【题型】解答题　【知识点】平面几何　【难度】hard
已知四边形 \(ABCD\) 是矩形，\(AB = 2\)，\(BC = 4\)，\(E\) 为 \(BC\) 边上一动点且不与 \(B\)、\(C\) 重合，连接 \(AE\)。

\vspace{0.5em}
(1) 如图 1，过点 \(E\) 作 \(EN \perp AE\) 交 \(CD\) 于点 \(N\)若 \(BE = 1\)，求 \(CN\) 的长；

\vspace{0.5em}
(2) 如图 2，连接 \(BD\)，当 \(AE \perp BD\) 于 \(F\)，求 \(\triangle ADF\) 的面积的值；

\vspace{0.5em}
(3) 如图 3，\(EN \perp AE\) 交 \(CD\) 于点 \(N\)，将 \(\triangle ECN\) 沿 \(EN\) 翻折，点 \(C\) 落在边 \(AD\) 上，求 \(BE\) 的长。
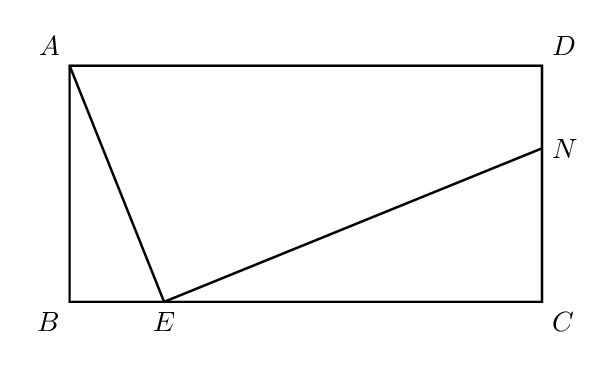
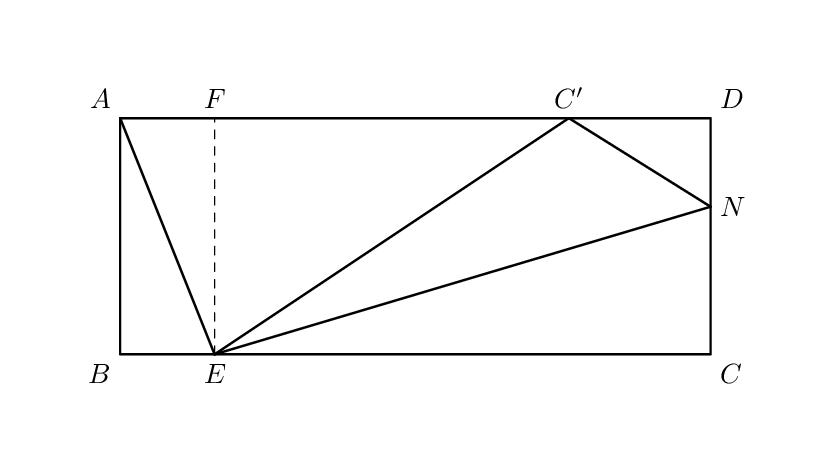
【解答】
\pagestyle{empty}
\noindent
【答案】(1) $\boldsymbol{\dfrac{3}{2}}$；
(2) $\boldsymbol{\dfrac{16}{5}}$；
(3) $\boldsymbol{2}$ 或 $\boldsymbol{\dfrac{3}{2}}$

\vspace{0.5em}
【分析】
(1) 由 $BC=4$，$BE=1$，得到 $CE=3$，$\angle CEN = 90^\circ - \angle AEB = \angle BAE$，即可得 $\text{Rt}\triangle ABE \backsim \text{Rt}\triangle ECN$，然后根据相似比即可求得 $CN$；

(2) 当 $AE \perp BD$，$S_{\triangle ABD} = \dfrac{1}{2}BD \cdot AF = \dfrac{1}{2}AB \cdot AD$，即可求得 $AF$，然后利用勾股定理在 $\text{Rt}\triangle ADF$ 中求得 $DF$，即可求得 $\triangle ADF$ 的面积；

(3) 过点 $E$ 作 $EF \perp AD$ 于 $F$，则四边形 $ABEF$ 是矩形，$AB = EF = 2$，$AF = BE$
由折叠的性质得：$CE = C'E$，$CN = C'N$，证明 $\triangle ECF \backsim \triangle NC'D$，得出：$\dfrac{C'D}{EF} = \dfrac{DN}{FC'} = \dfrac{C'N}{CE}$，则 $\dfrac{C'D}{EF} = \dfrac{DN}{FC'} = \dfrac{CN}{CE}$。由 $\dfrac{AB}{CE} = \dfrac{BE}{CN}$，得 $\dfrac{CN}{CE} = \dfrac{BE}{AB}$，则 $\dfrac{C'D}{EF} = \dfrac{DN}{FC'} = \dfrac{BE}{AB}$，得到 $C'D = BE$。设 $BE = x$，$C'D = AF = x$，$CF = 4 - 2x$，$CE = 4 - x$，则 $\dfrac{DN}{4 - 2x} = \dfrac{x}{2}$，$\dfrac{CN}{4 - x} = \dfrac{x}{2}$，得出 $DN = x(2 - x)$，$CN = \dfrac{x(4 - x)}{2}$。由 $CN + DN = CD = 2$，即可得出结果。

\vspace{0.5em}
【详解】(1) $\because$ 四边形 $ABCD$ 是矩形，$AB = 2$，$BC = 4$，且 $BE = 1$，

$\therefore CE = BC - BE = 3$，$\angle B = \angle C = 90^\circ$，

$\because EN \perp AE$，

$\therefore \angle CEN = 180^\circ - 90^\circ - \angle AEB = 90^\circ - \angle AEB = \angle BAE$，

$\therefore \text{Rt}\triangle ABE \backsim \text{Rt}\triangle ECN$，

$\therefore \dfrac{AB}{CE} = \dfrac{BE}{CN}$，

解得：$CN = \dfrac{3}{2}$。
(2) $\because$ 四边形 $ABCD$ 是矩形，$AB = 2$，$BC = AD = 4$，

$\therefore BD = \sqrt{2^2 + 4^2} = 2\sqrt{5}$，

$\because AE \perp BD$，

$\therefore S_{\triangle ABD} = \dfrac{1}{2}BD \cdot AF = \dfrac{1}{2}AB \cdot AD$，

$\therefore AF = \dfrac{4\sqrt{5}}{5}$，

在 $\text{Rt}\triangle ADF$ 中，$AF^2 + DF^2 = AD^2$，

$\therefore DF = \dfrac{8\sqrt{5}}{5}$，

$\therefore S_{\triangle ADF} = \dfrac{1}{2}AF \cdot DF = \dfrac{1}{2} \times \dfrac{4\sqrt{5}}{5} \times \dfrac{8\sqrt{5}}{5} = \dfrac{16}{5}$。

\vspace{1em}
(3) 过点 $E$ 作 $EF \perp AD$ 于 $F$，如图所示：

则四边形 $ABEF$ 是矩形，

$\therefore AB = EF = 2$，$AF = BE$。

由折叠的性质得：$CE = C'E$，$CN = C'N$，$\angle EC'N = \angle C = 90^\circ$，

$\therefore \angle NC'D + \angle EC'F = 90^\circ$，

$\because \angle C'ND + \angle NC'D = 90^\circ$，

$\therefore \angle EC'F = \angle C'ND$，

$\because \angle D = \angle EFC'$，

$\therefore \triangle ECF \backsim \triangle NC'D$，

$\therefore \dfrac{C'D}{EF} = \dfrac{DN}{FC'} = \dfrac{C'N}{CE}$，

$\therefore \dfrac{C'D}{EF} = \dfrac{DN}{FC'} = \dfrac{CN}{CE}$，

$\because \dfrac{AB}{CE} = \dfrac{BE}{CN}$，

$\therefore \dfrac{CN}{CE} = \dfrac{BE}{AB}$，

$\therefore \dfrac{C'D}{EF} = \dfrac{DN}{FC'} = \dfrac{BE}{AB}$，

$\therefore C'D = BE$。
设 $BE = x$，$C'D = AF = x$，$C'F = 4 - 2x$，$CE = 4 - x$，

$\therefore \dfrac{DN}{4 - 2x} = \dfrac{x}{2}$，$\dfrac{CN}{4 - x} = \dfrac{x}{2}$，

$\therefore DN = x(2 - x)$，$CN = \dfrac{x(4 - x)}{2}$，

$\therefore CN + DN = \dfrac{x(4 - x)}{2} + x(2 - x) = CD = 2$，

解得：$x = 2$ 或 $x = \dfrac{2}{3}$，

$\therefore BE = 2$ 或 $BE = \dfrac{2}{3}$。

\vspace{1em}
【点睛】本题考查了矩形的判定与性质、相似三角形的判定与性质、折叠的性质、三角形面积的计算等知识，综合性强、涉及面广、难度大，熟练掌握相似三角形的判定与性质是解题的关键。
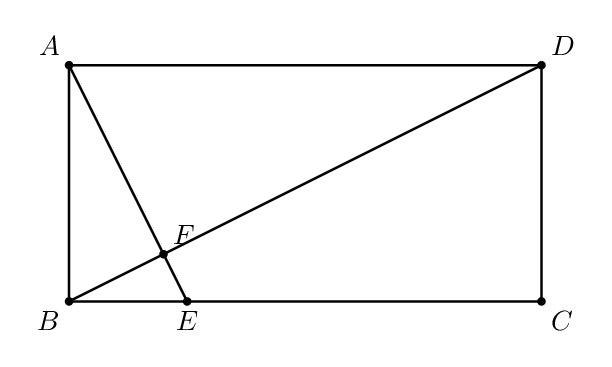